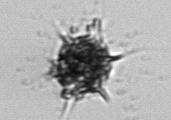
Label: Dictyocha